Question: I need to build a layout similar to the following:

The three rows in the left are TextViews, whose total height is unknown at the beginning. The element in the right should be any widget that can change its background color dynamically. And it should span its height to fill the parent.
How can I achieve this? What widget should I use to display the color? And what layout?
I tried the following using a TextView for the right element, but it doesn't fill the parent.
'''
<RelativeLayout xmlns:android="http://schemas.android.com/apk/res/android"
android:layout_width="fill_parent"
android:layout_height="fill_parent" >
<TextView
android:id="@+id/txtRow_color"
android:layout_width="10dip"
android:layout_height="fill_parent"
android:layout_alignParentRight="true"
android:layout_alignParentTop="true"
android:layout_alignParentBottom="true"
android:background="#ff23cf"
android:text="" />
<TextView
android:id="@+id/txtRow_name"
android:layout_width="fill_parent"
android:layout_height="wrap_content"
android:layout_alignParentLeft="true"
android:layout_alignParentTop="true"
android:layout_toLeftOf="@id/txtRow_color"
android:textColor="#FFFF66"
android:text="@string/nullstring" />
<TextView
android:id="@+id/txtRow_Tweet"
android:layout_width="fill_parent"
android:layout_height="wrap_content"
android:layout_alignParentLeft="true"
android:layout_alignParentBottom="true"
android:layout_below="@id/txtRow_name"
android:layout_toLeftOf="@id/txtRow_color"
android:layout_alignWithParentIfMissing="true"
android:gravity="center_vertical"
android:text="@string/nullstring" />
</RelativeLayout>
'''
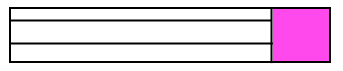
Answer: can try
'''
<?xml version="1.0" encoding="utf-8"?>
<LinearLayout xmlns:android="http://schemas.android.com/apk/res/android"
android:layout_width="fill_parent" android:layout_height="wrap_content"
android:orientation="horizontal" android:weightSum="1">
<LinearLayout android:layout_width="0dp"
android:layout_height="wrap_content" android:orientation="vertical"
android:layout_weight=".8">
<TextView android:id="@+id/te" android:layout_width="wrap_content"
android:layout_height="wrap_content" android:text="Text1" />
<TextView android:id="@+id/tile" android:layout_width="wrap_content"
android:layout_height="wrap_content" android:text="Text2" />
<TextView android:id="@+id/e" android:layout_width="wrap_content"
android:layout_height="wrap_content" android:text="Text3" />
</LinearLayout>
<LinearLayout android:layout_width="0dp"
android:layout_height="fill_parent" android:layout_weight=".2"
android:background="@color/green">
</LinearLayout>
</LinearLayout>
'''